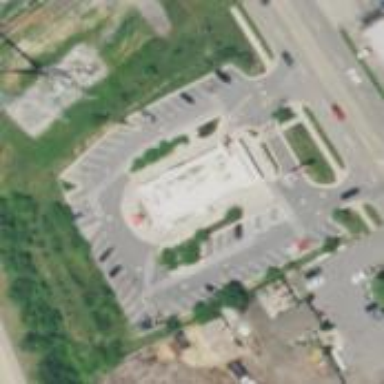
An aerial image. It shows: Retail area.